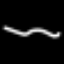
Label: line